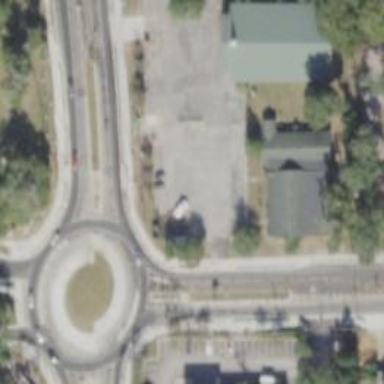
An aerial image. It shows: Asphalt secondary road leading to roundabout. The roundabout is turbo design.